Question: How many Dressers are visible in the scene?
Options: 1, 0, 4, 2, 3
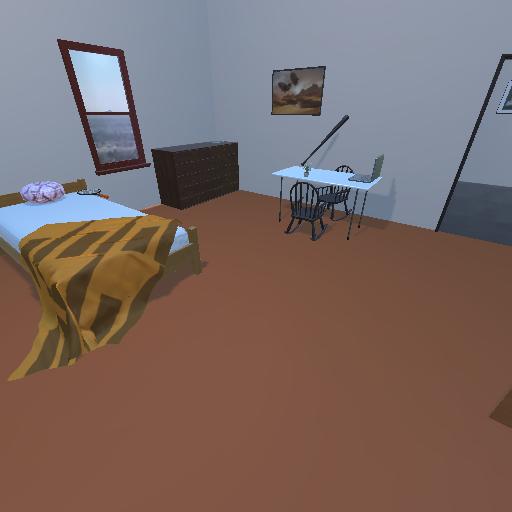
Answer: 1